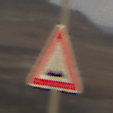
Verkehrszeichen: UnebeneFahrbahn
Umgebung: Outdoor, Nature
Tageszeit: MorningAfternoon
Wetter: Overcast
Licht: Natural
Jahreszeit: NotSpecified
Kontrast: LowContrast